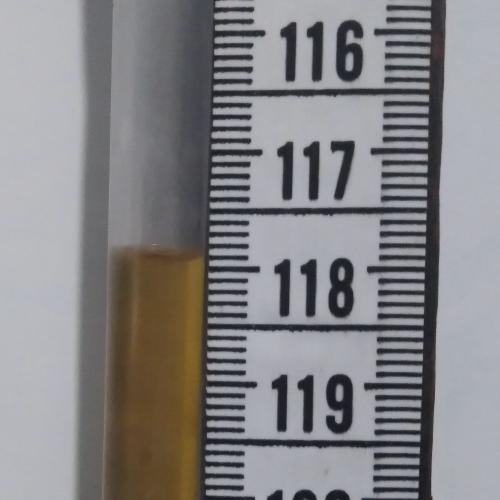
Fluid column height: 117.9 cm